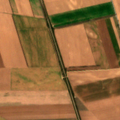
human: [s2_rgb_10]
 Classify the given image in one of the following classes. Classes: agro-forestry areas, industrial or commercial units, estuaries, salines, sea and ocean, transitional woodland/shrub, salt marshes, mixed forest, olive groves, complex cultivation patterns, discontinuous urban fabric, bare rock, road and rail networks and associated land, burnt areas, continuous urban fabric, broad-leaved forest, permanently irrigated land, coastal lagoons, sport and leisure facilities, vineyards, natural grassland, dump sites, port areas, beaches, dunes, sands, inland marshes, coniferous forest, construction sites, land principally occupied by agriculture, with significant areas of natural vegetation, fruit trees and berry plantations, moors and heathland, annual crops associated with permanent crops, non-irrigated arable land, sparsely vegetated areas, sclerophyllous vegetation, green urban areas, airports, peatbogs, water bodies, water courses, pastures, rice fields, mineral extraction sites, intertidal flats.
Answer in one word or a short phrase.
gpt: non-irrigated arable land